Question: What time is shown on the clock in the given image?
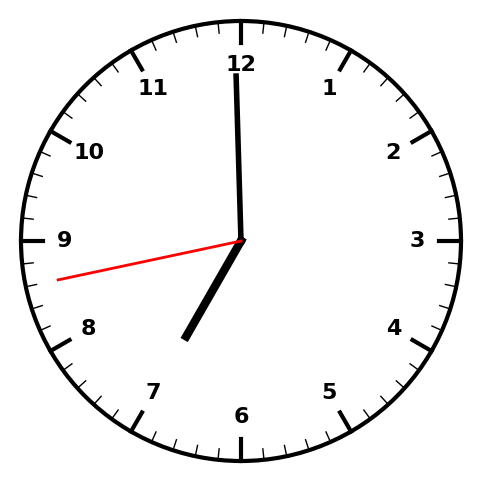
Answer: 06:59:43